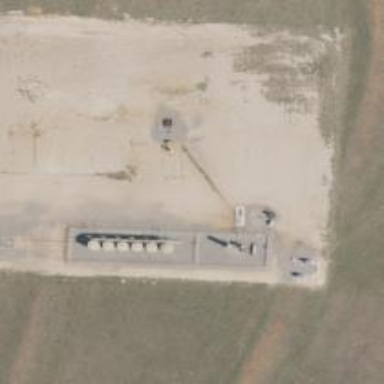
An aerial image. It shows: Storage tank with man-made structure.